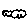
Label: cloud